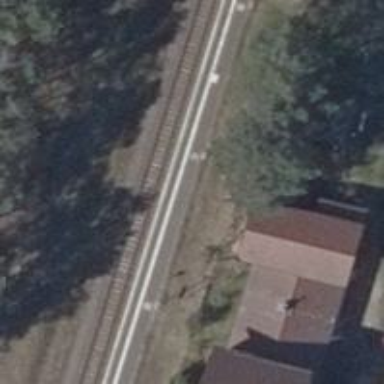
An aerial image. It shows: Platform at the railway station with shelter for public transport.